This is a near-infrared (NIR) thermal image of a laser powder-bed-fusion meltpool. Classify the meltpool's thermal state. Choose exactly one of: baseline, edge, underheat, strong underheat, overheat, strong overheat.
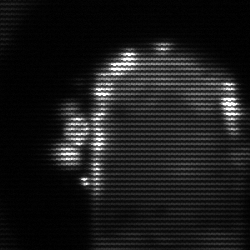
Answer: baseline